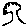
Label: tree